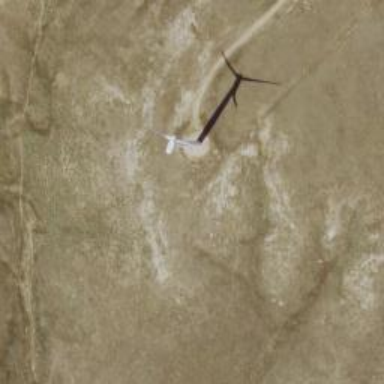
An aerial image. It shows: Wind turbine power generator.